Current action and preconditions to check: trajectory_clear

Your task: For each precondition in the list above, predict whether it will hold at this action.

Consider the current scene as observed from the mobile robot's camera, and analyze the predicted future states of all dynamic agents (e.g., people, animals, vehicles, or any moving entities) within the NEXT SECOND.

IMPORTANT: Only answer "very likely" if you are absolutely certain—based on strong, clear evidence—that a dynamic agent will violate the precondition in the predicted future state. Do NOT answer "very likely" for unlikely, ambiguous, or low-probability risks.

Ask yourself for each precondition: Is there a high probability, with clear and convincing evidence, that the predicted future states of any dynamic agent will interfere with the predicted future state of the currently executing action within the NEXT SECOND, causing that precondition to fail?

Assess the risk level based on these predictions. Use "likely" or "very likely" if motions create a clear risk of interference.

Use "neutral" or "improbable" if agents are nearby but their predicted paths are clearly diverging or non-conflicting.

Failure Risk Categories: "very improbable", "improbable", "neutral", "likely", "very likely"

Answer Format: Output ONLY the probability_of_failure value from these categories: "very improbable", "improbable", "neutral", "likely", "very likely"

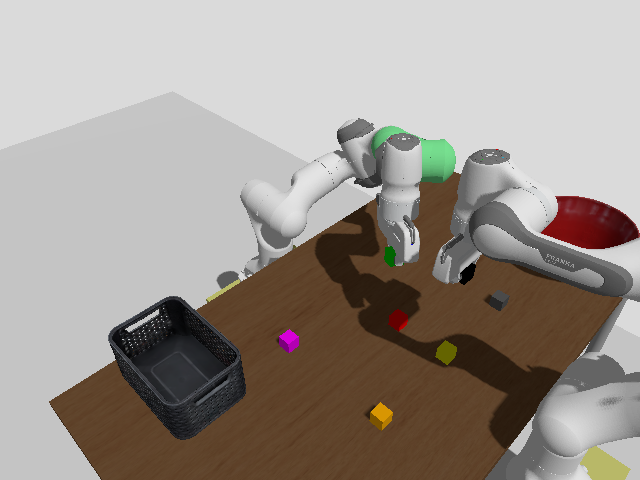

Answer: neutral